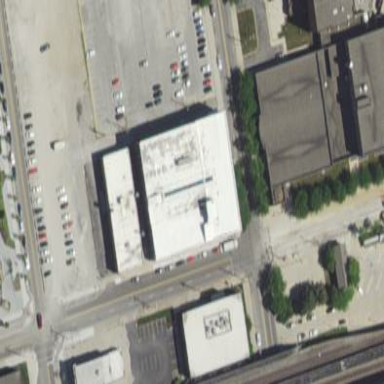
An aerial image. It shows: Building.